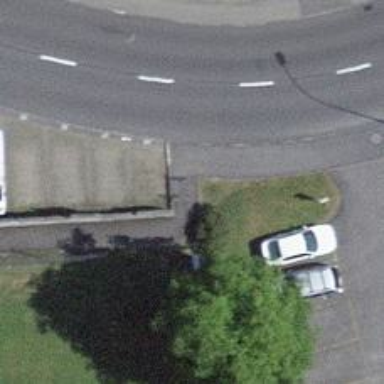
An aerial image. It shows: Cycle barrier.